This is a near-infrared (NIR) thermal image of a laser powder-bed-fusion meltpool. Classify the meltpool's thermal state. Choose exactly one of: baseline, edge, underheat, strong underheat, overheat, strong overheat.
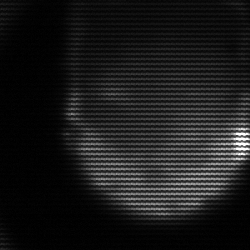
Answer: edge